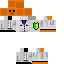
A female skeleton skin with dark skin, wearing brown helmet dressed in a orange armor chest and black pants, featuring a closed mouth.